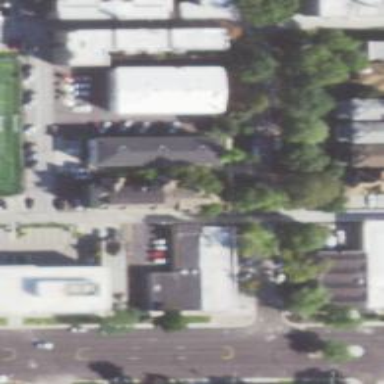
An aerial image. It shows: Alleyway designated as service road.